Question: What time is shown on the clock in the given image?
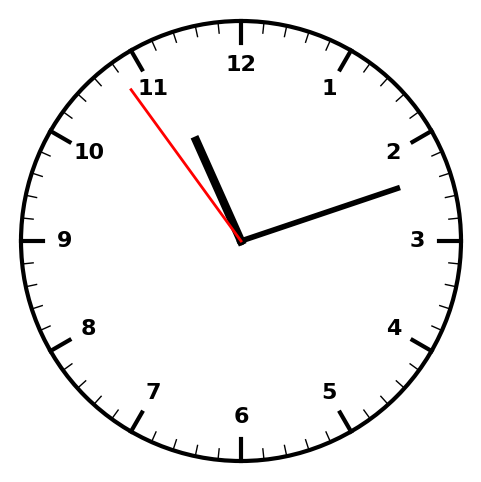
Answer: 11:11:54